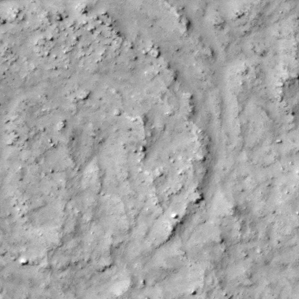
Label: non_frost